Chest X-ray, AP view. Patient: 52 years old, sex M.
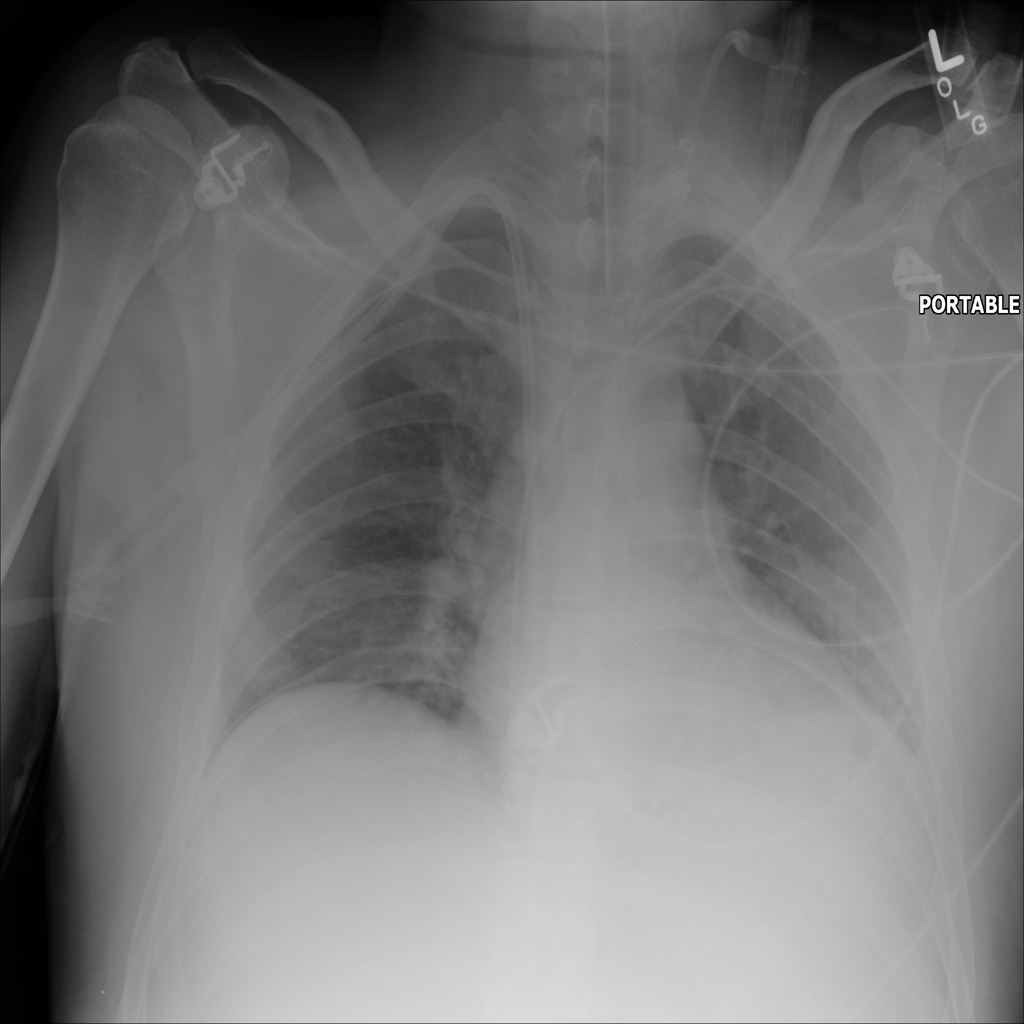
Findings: Edema, Infiltration